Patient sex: F
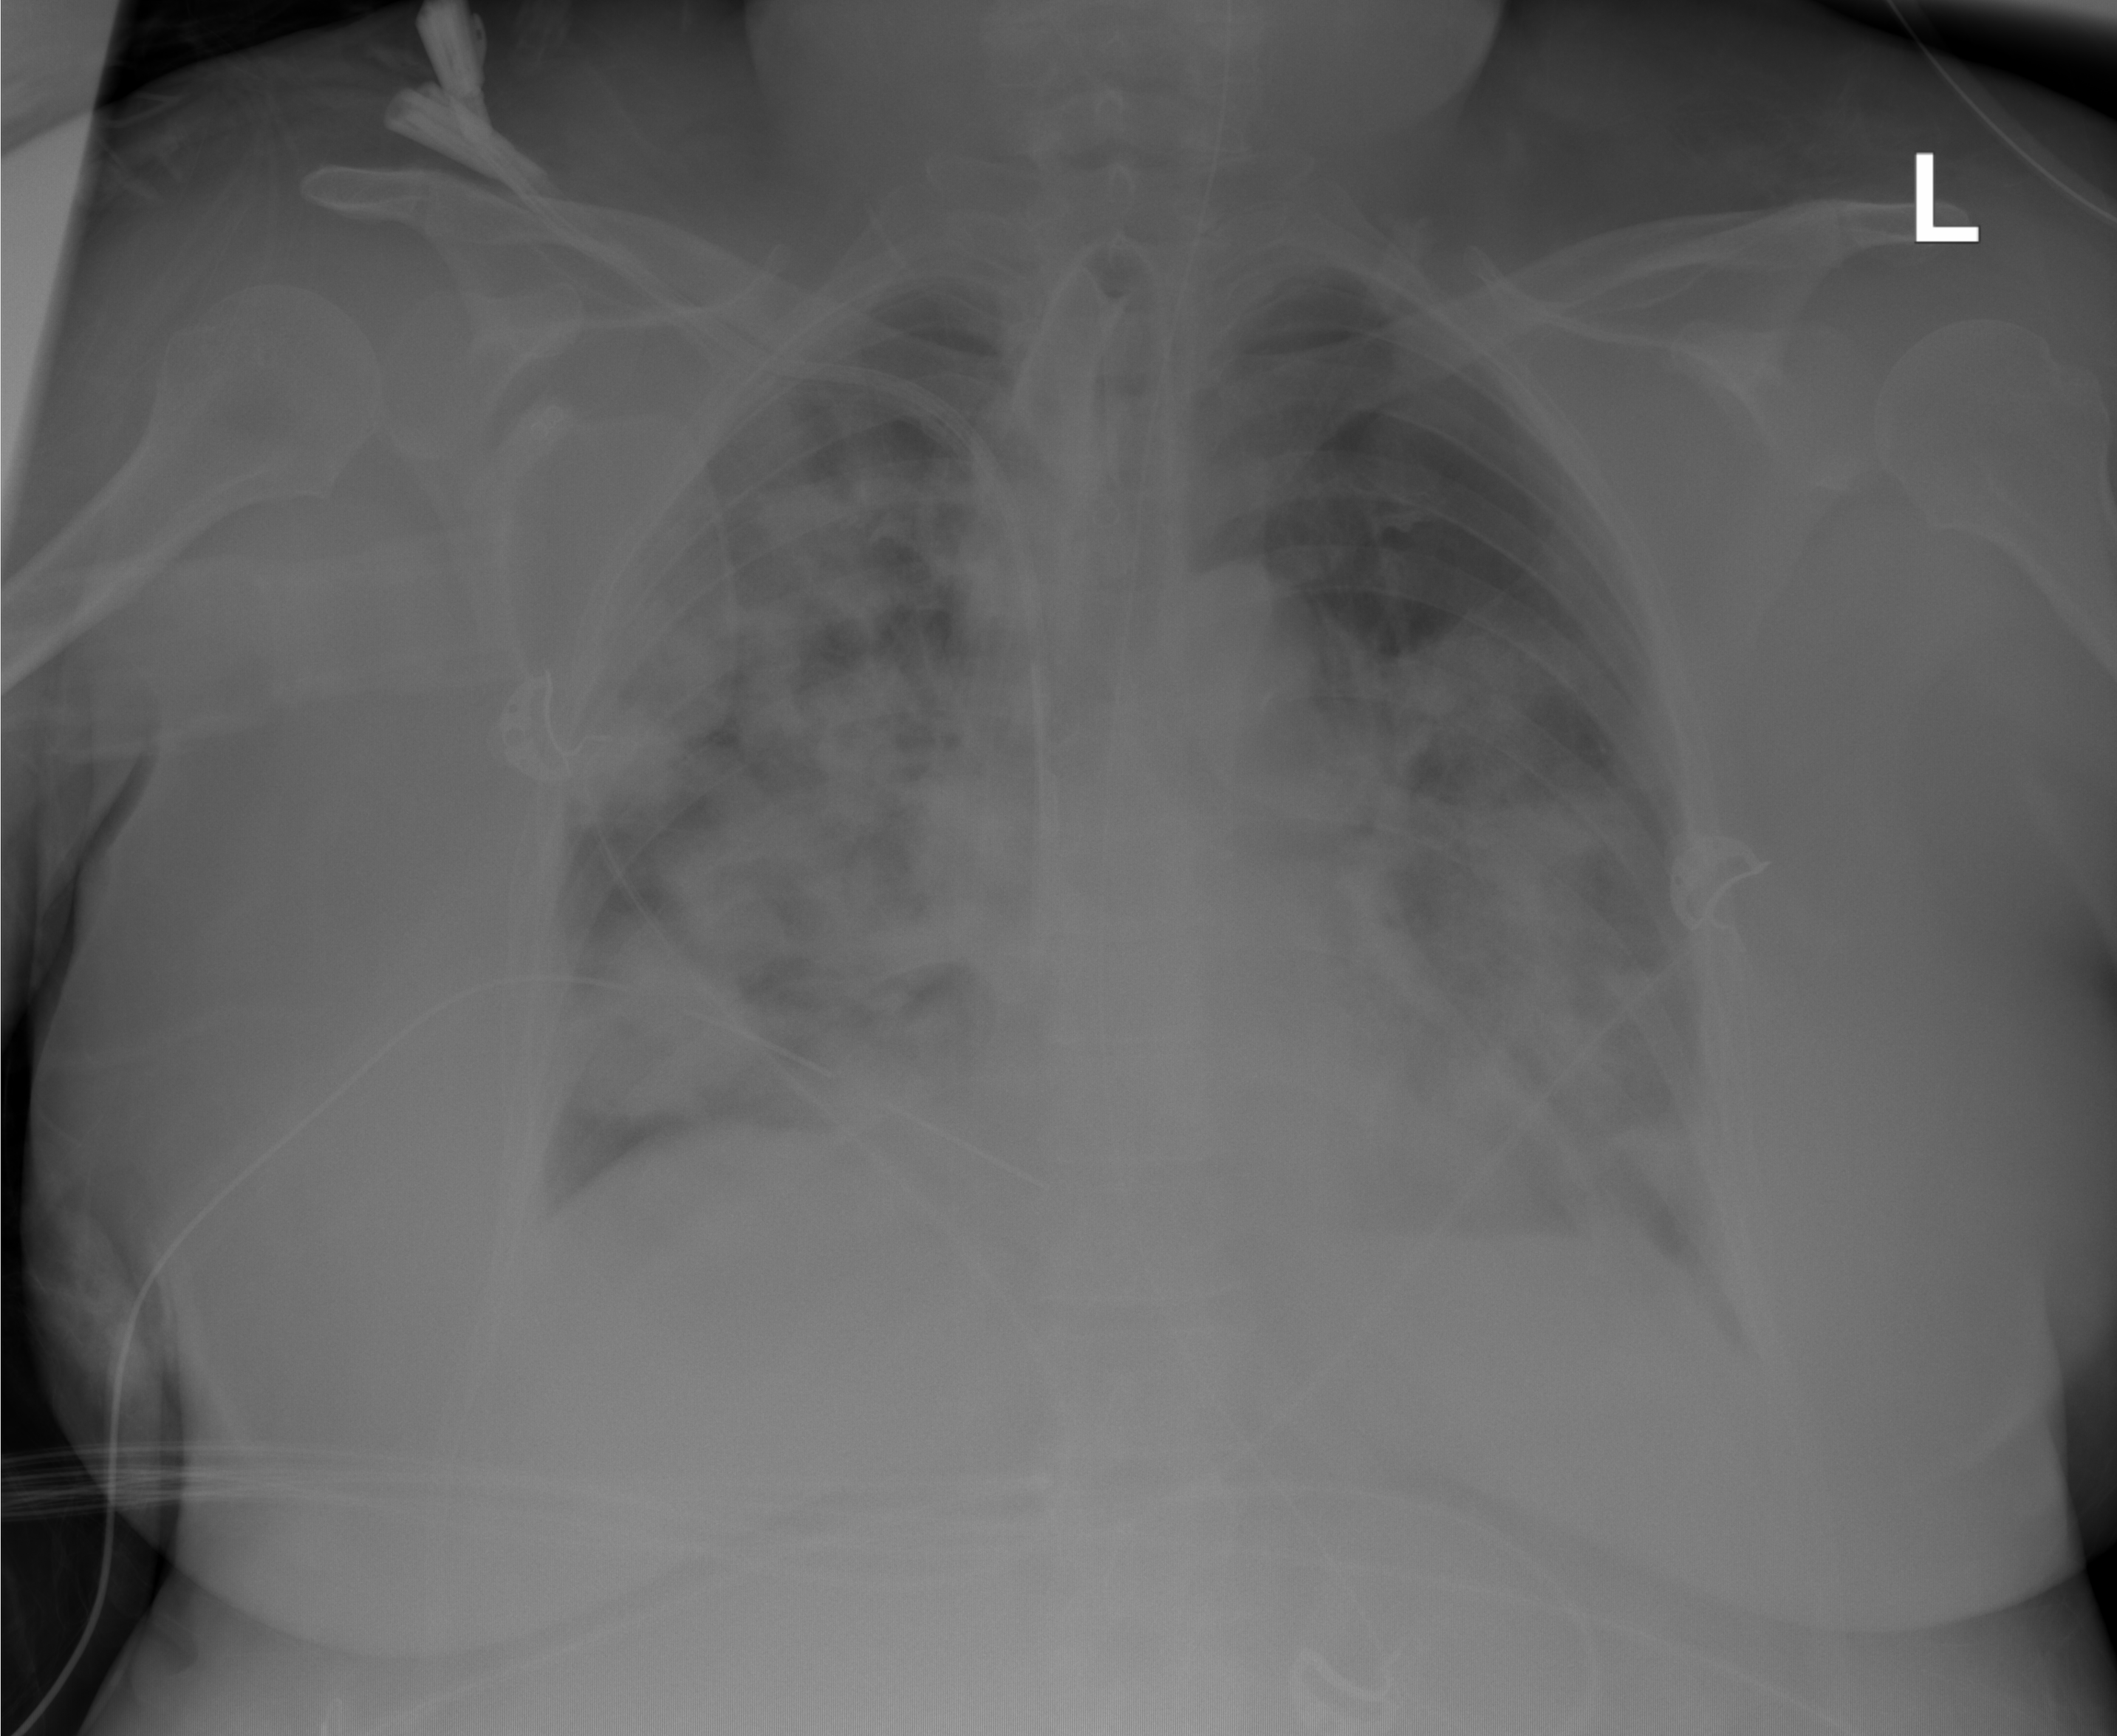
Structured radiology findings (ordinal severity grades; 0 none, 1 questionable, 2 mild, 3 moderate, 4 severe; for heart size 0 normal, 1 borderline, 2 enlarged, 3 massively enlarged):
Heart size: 0
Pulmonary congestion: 0
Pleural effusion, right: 1
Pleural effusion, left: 1
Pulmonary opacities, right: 4
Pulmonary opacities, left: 4
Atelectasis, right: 3
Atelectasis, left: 3